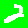
Digit: 2